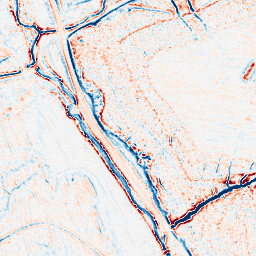
Category: edge_preserving
Decomposition family: bilateral
Decomposition parameters: d: 9
sigma_color: 50
sigma_space: 75
Upsampling method: bicubic
Upsampling parameters: scale: 8
Upsampling scale: 8